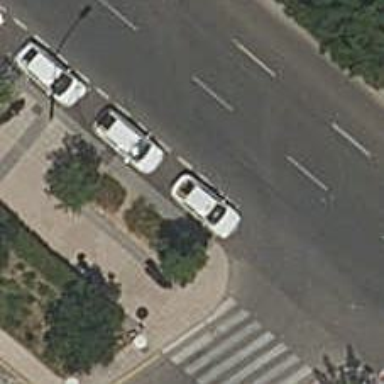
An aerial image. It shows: Taxi stand.